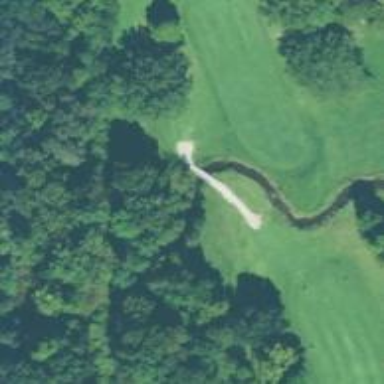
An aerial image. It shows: Service road used as golf cart path.